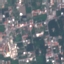
Land use / land cover: Residential